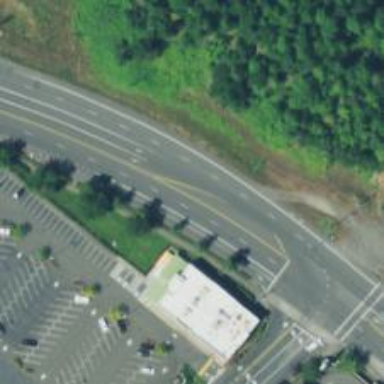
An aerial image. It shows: Secondary road with asphalt surface and sidewalk on the left side.